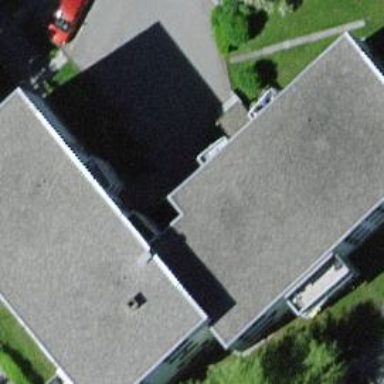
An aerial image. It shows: Image showing building with apartments.